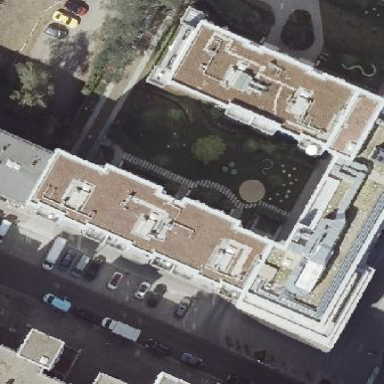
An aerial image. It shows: Flat-roofed residential building.